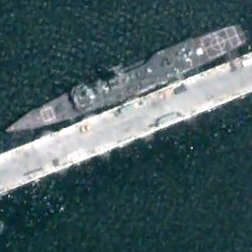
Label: cruiser